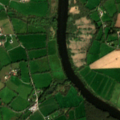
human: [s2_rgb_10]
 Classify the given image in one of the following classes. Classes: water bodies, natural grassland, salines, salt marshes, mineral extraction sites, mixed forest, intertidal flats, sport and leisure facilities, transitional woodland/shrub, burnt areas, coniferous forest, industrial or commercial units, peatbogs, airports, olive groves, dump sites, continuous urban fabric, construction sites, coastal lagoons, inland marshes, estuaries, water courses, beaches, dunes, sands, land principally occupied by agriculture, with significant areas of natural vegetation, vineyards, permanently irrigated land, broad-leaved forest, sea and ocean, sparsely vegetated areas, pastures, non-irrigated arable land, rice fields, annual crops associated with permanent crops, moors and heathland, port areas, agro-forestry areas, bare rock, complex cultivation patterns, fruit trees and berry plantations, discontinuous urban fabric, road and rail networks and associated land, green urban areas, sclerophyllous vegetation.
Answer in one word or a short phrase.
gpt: pastures, broad-leaved forest, water courses